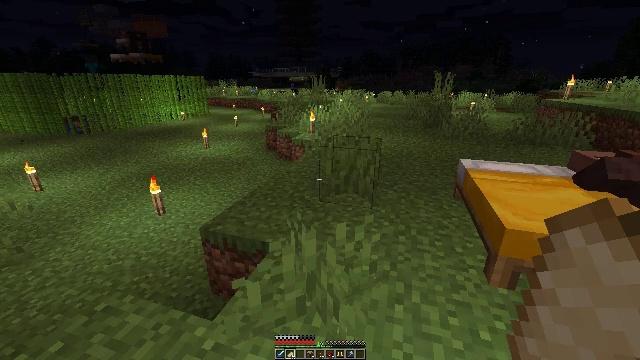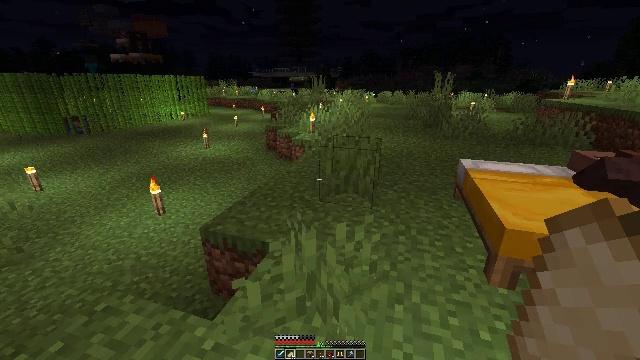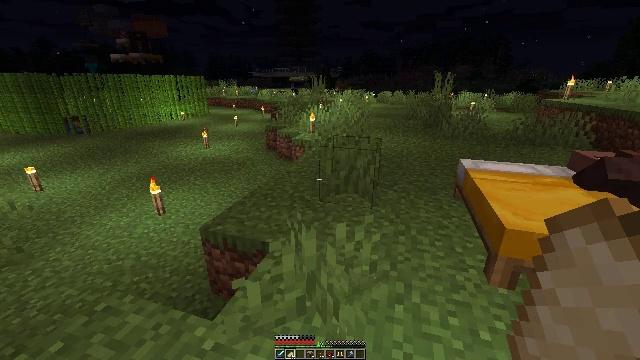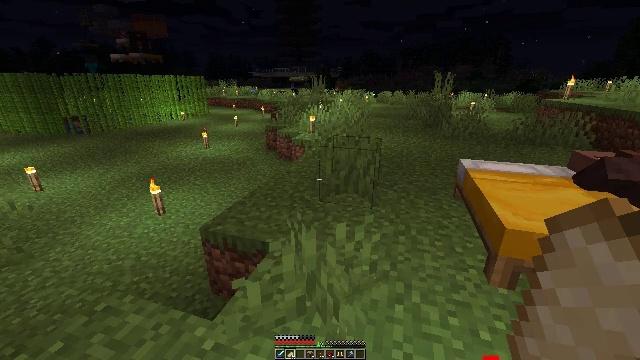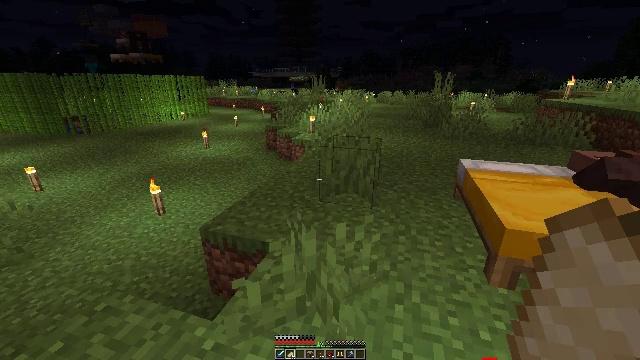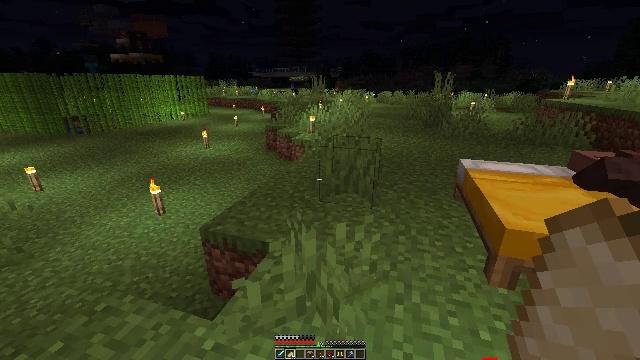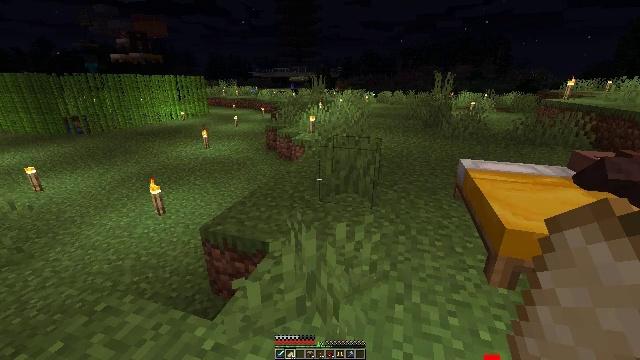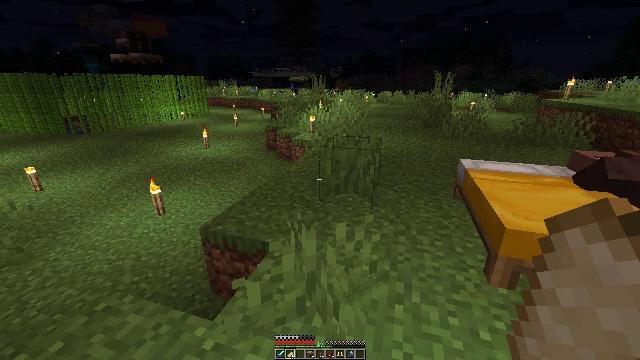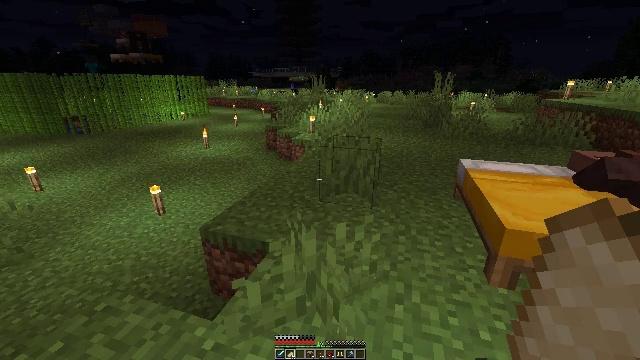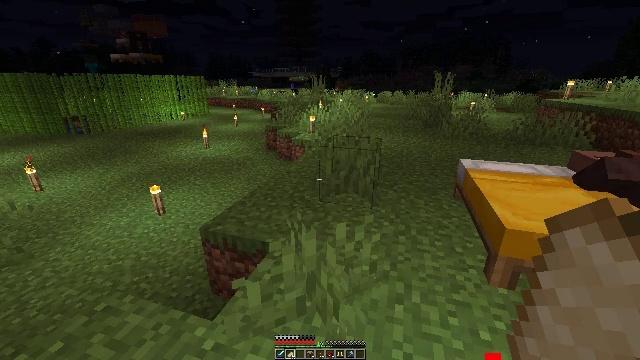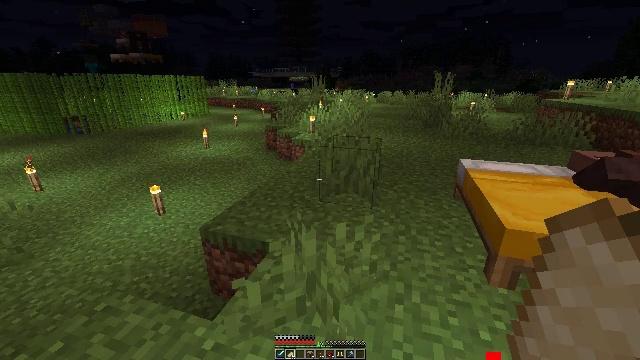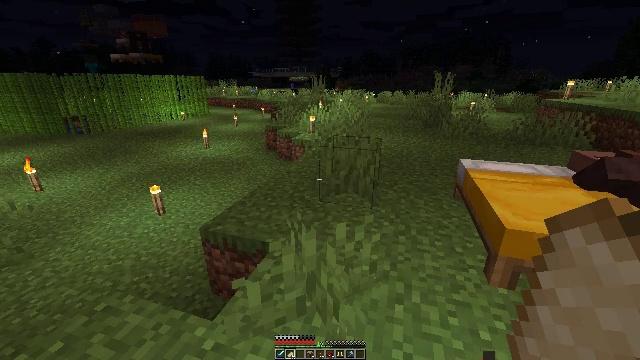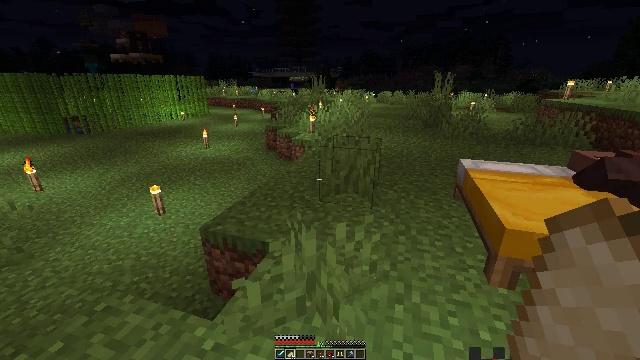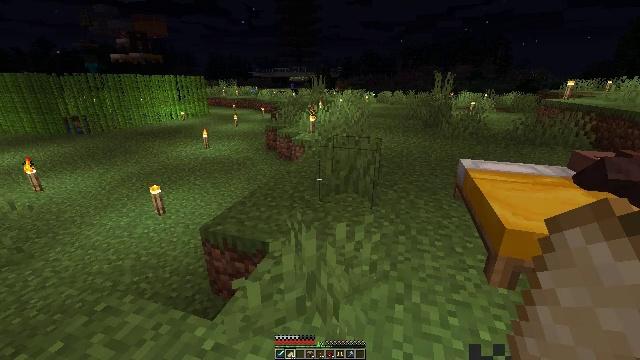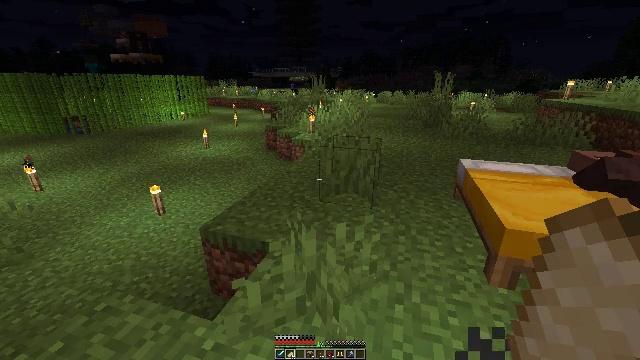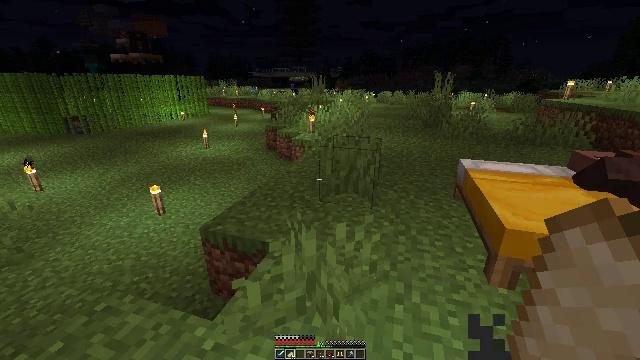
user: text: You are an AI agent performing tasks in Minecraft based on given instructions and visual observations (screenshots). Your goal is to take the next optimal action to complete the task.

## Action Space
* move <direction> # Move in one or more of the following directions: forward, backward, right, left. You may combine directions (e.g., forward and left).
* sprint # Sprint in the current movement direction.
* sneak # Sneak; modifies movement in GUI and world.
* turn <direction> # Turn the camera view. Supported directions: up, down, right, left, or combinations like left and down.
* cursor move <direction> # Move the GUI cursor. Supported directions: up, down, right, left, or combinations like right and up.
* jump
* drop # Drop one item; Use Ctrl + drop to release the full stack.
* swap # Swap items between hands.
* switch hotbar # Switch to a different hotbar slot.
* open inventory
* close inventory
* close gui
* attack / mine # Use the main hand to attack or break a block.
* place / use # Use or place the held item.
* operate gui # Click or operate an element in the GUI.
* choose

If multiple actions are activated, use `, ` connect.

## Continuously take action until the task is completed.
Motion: motion action
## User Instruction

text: Destroy the yellow bed to recycle it.
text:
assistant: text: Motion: no_op
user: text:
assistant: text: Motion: no_op
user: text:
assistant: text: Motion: no_op
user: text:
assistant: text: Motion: no_op
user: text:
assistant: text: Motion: no_op
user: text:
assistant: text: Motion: no_op
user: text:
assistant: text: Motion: no_op
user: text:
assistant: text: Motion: no_op
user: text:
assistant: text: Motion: no_op
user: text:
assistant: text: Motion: no_op
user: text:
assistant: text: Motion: no_op
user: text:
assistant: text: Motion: no_op
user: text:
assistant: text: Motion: no_op
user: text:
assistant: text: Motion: no_op
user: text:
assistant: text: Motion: no_op
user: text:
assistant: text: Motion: no_op
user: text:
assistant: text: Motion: no_op
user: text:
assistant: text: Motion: no_op
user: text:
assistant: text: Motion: no_op
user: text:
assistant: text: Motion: no_op
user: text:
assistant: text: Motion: no_op
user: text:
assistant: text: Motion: no_op
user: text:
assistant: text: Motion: switch to hotbar 1
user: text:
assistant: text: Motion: switch to hotbar 1
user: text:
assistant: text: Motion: switch to hotbar 1
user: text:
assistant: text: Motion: turn right and down
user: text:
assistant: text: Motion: turn right and down
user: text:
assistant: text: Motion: turn right and down
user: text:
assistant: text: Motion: turn right
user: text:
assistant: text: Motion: no_op